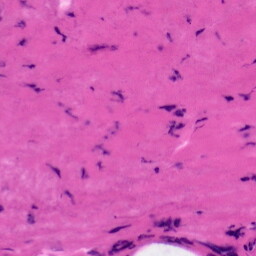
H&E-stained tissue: Tonsil